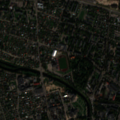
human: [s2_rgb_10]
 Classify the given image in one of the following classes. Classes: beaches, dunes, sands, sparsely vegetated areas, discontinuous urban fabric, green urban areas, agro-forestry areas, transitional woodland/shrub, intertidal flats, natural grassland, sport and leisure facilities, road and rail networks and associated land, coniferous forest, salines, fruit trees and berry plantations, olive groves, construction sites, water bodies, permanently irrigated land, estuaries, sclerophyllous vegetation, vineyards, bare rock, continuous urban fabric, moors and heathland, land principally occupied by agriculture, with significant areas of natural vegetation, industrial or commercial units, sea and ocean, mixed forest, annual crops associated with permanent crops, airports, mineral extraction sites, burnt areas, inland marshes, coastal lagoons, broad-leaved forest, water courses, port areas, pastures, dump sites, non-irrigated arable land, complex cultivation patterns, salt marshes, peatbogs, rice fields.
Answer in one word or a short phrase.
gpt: discontinuous urban fabric, industrial or commercial units, road and rail networks and associated land, green urban areas